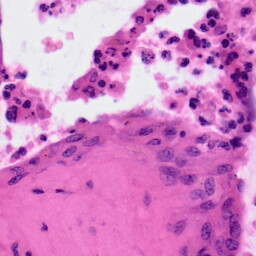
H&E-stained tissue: Colon